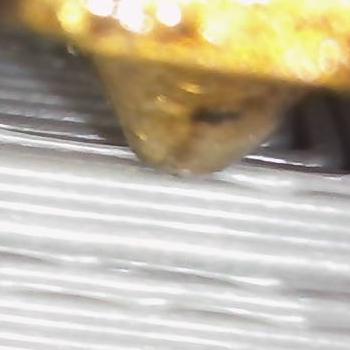
Flow rate: 42%